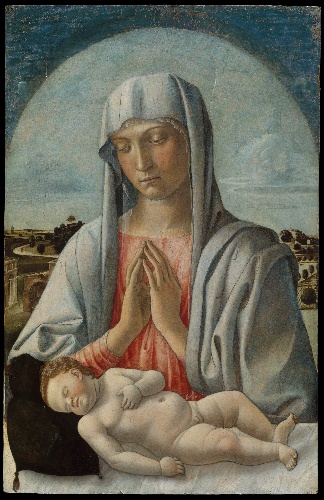
Title: Madonna Adoring the Sleeping Child
Artist: Giovanni Bellini
Artist bio: Italian, Venice, active by 1459–died 1516 Venice
Date: early 1460s
Object type: Painting
Classification: Paintings
Medium: Tempera on wood
Dimensions: 28 1/2 x 18 1/4 in. (72.4 x 46.4 cm)
Department: European Paintings
Credit line: Theodore M. Davis Collection, Bequest of Theodore M. Davis, 1915
Accession year: 1930
Repository: Metropolitan Museum of Art, New York, NY
Tags: Madonna and Child|Sleeping